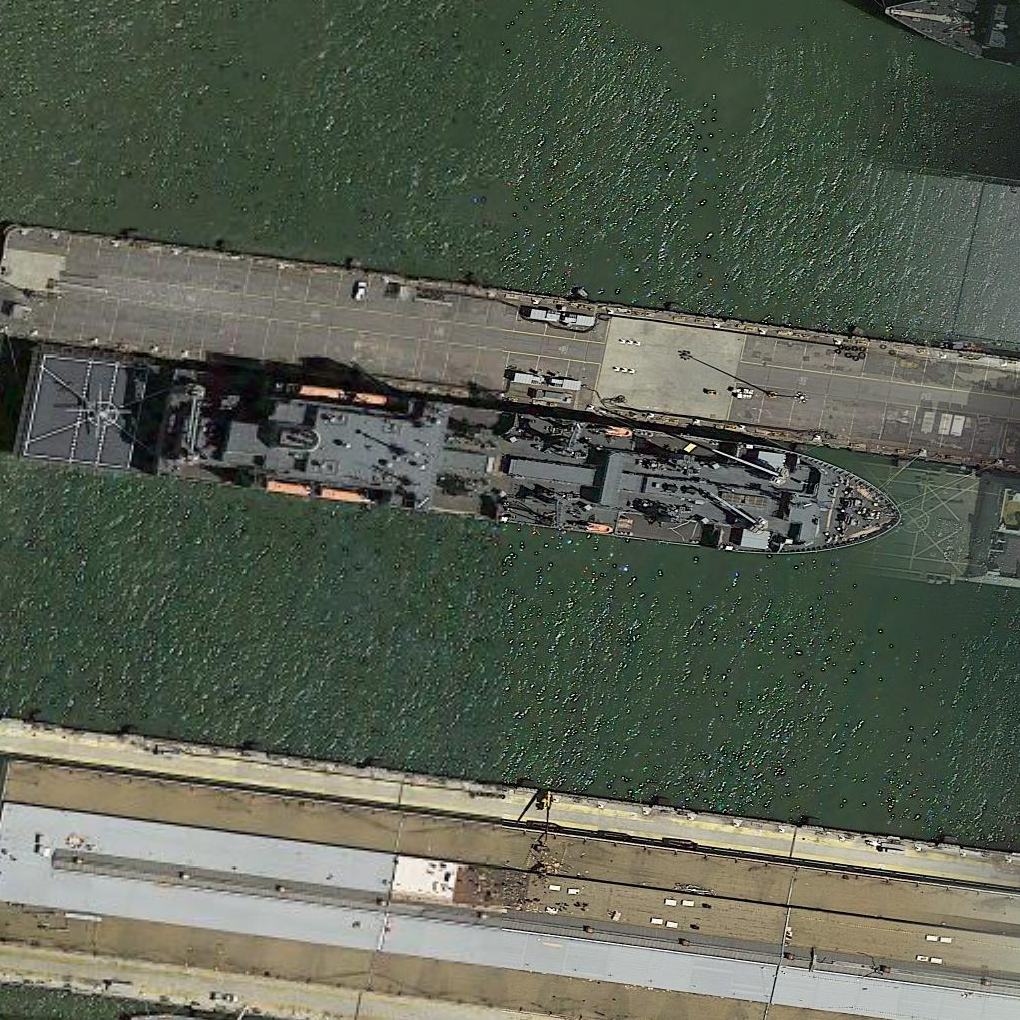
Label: Crane_ship